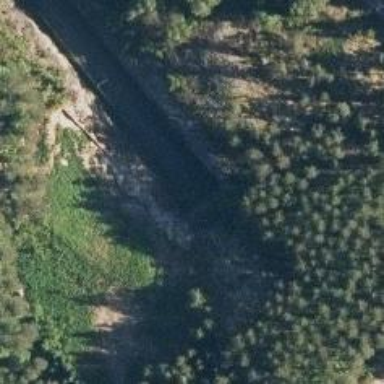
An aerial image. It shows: Railway track with continuous electrified contact line.